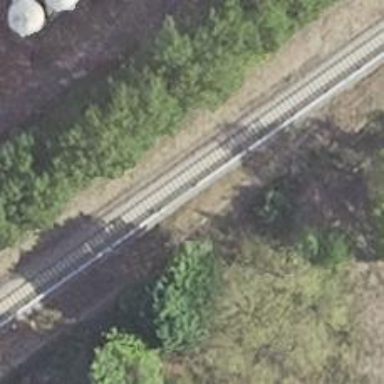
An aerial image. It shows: Railway signal.